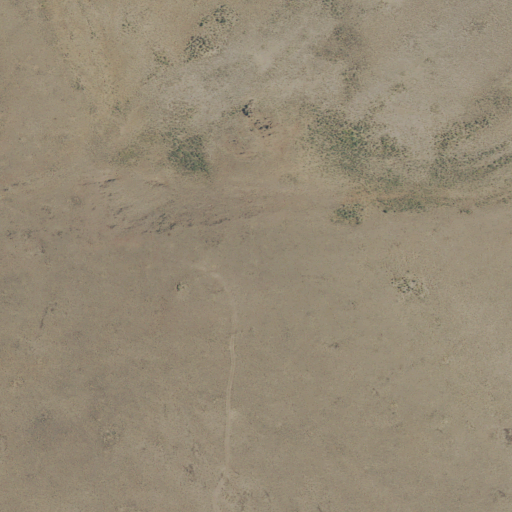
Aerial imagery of mountain in Oregon named Antelope Butte containing only shrub